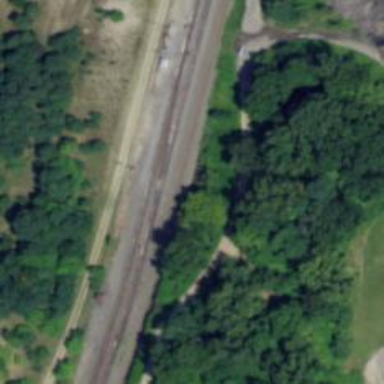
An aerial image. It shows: Railway track.